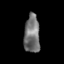
Tissue: skin
Cell type: Epithelial cells
Senescence score: 0.2845
Nuclear area (px): 581
Mean DAPI intensity: 115.386